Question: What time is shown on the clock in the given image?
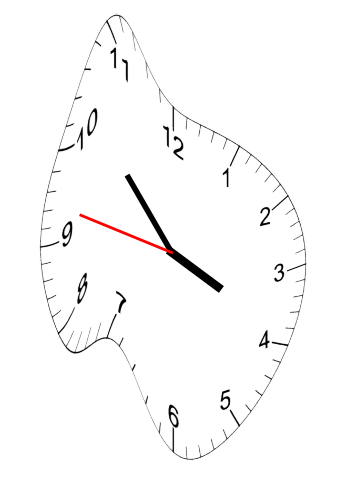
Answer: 03:52:47